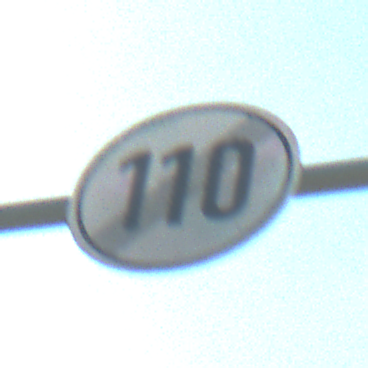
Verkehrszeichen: EndeGeschwindigkeit110
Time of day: MorningAfternoon
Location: Outdoor (Suburban)
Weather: Clear
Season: NotSpecified
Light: Natural